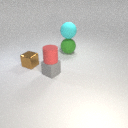
small gray rubber cube below small red rubber cylinder